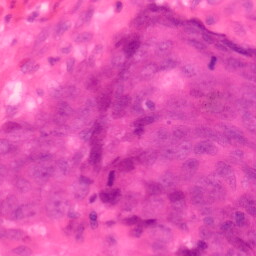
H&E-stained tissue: Colon